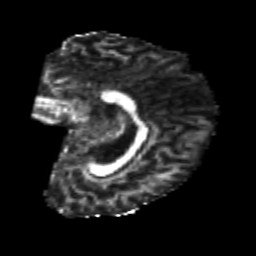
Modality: FA
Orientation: sagittal
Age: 24
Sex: female
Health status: healthy
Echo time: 0.074 s